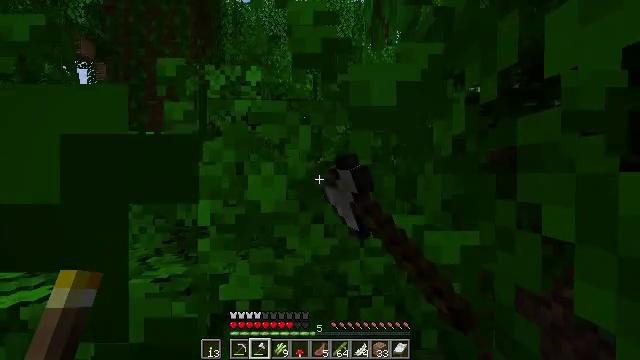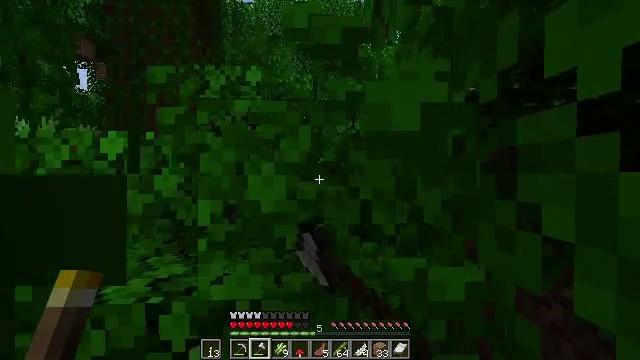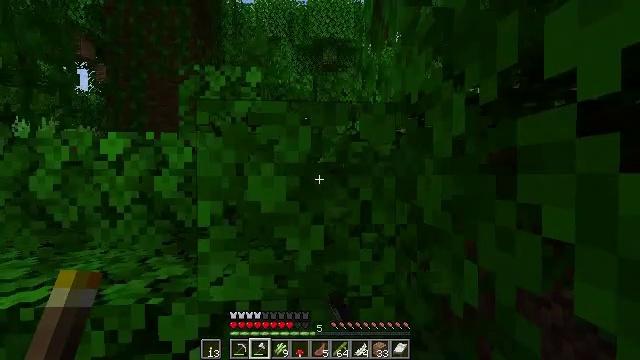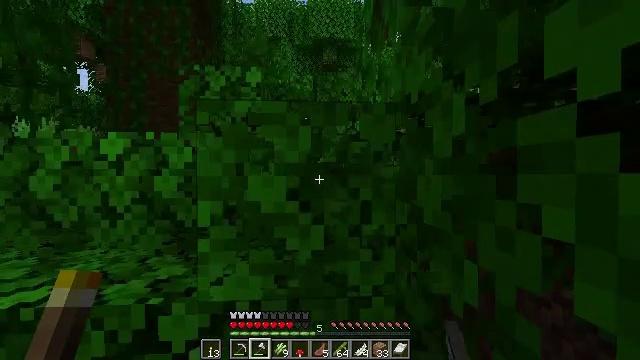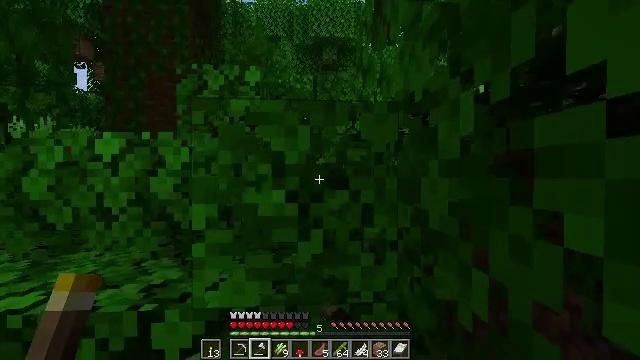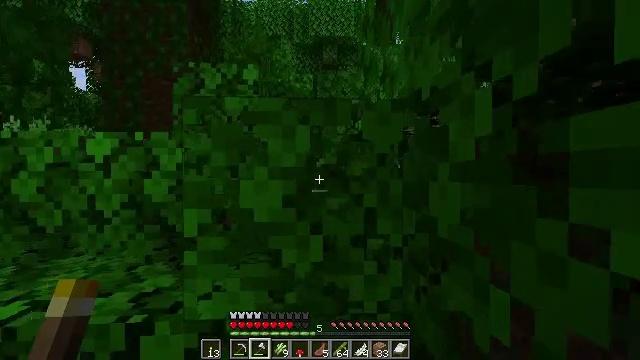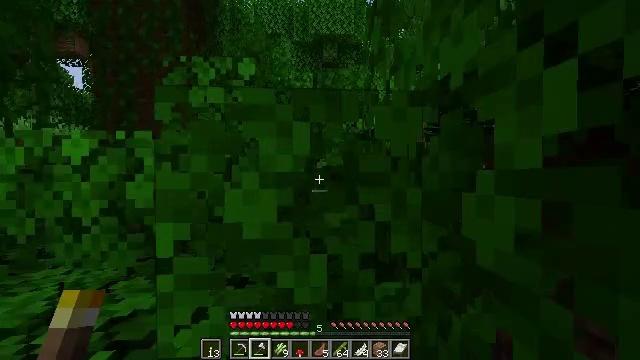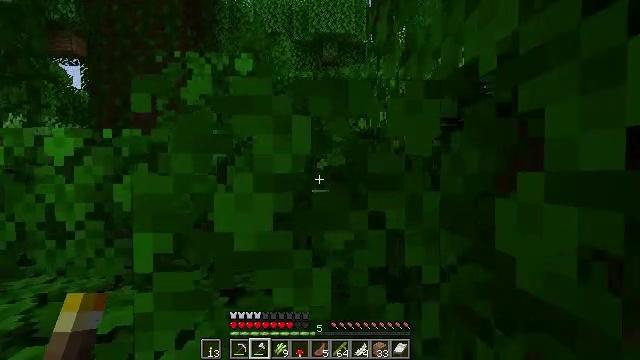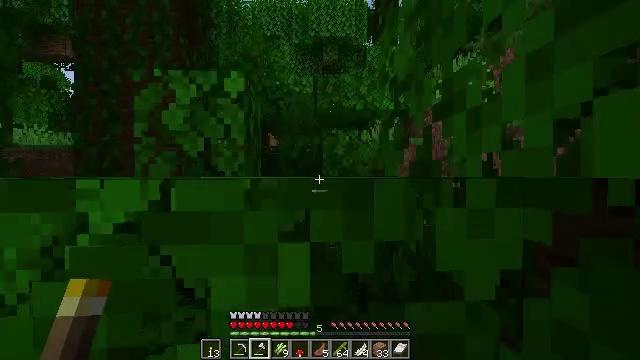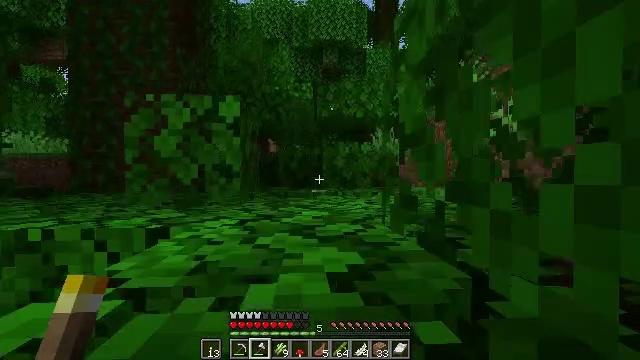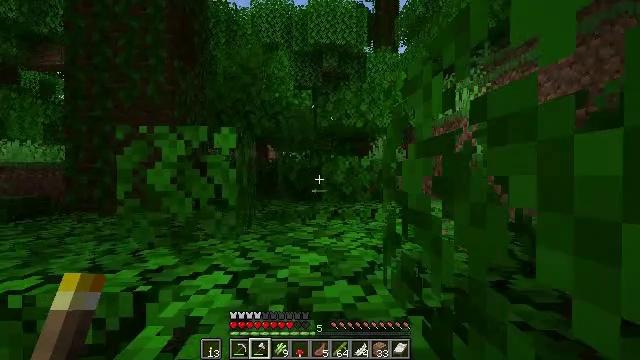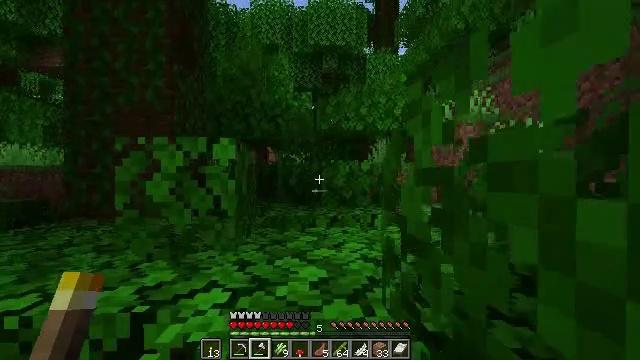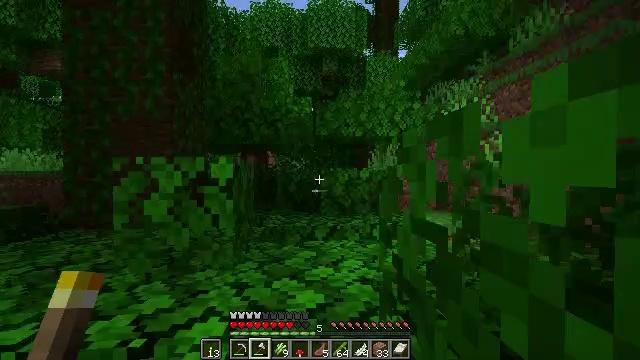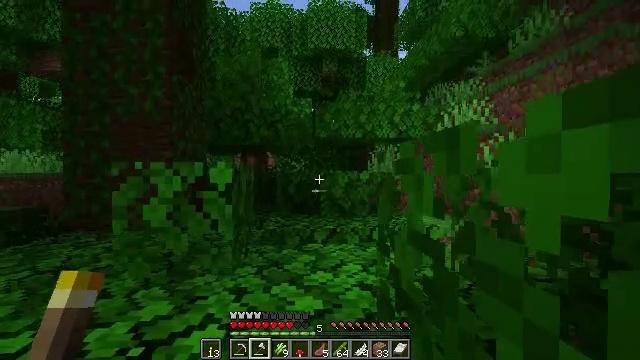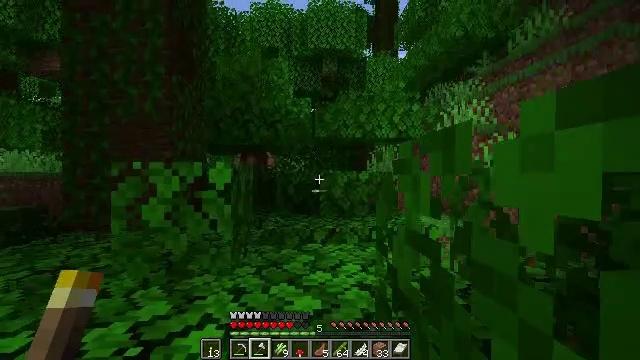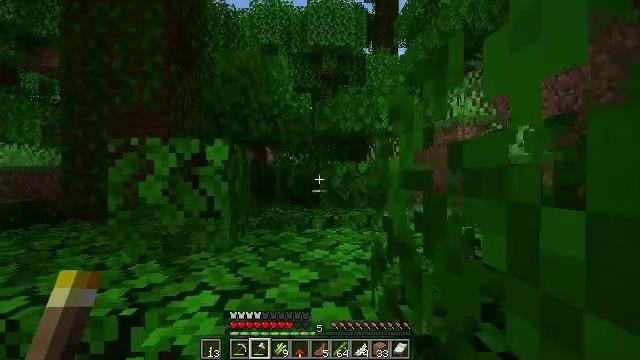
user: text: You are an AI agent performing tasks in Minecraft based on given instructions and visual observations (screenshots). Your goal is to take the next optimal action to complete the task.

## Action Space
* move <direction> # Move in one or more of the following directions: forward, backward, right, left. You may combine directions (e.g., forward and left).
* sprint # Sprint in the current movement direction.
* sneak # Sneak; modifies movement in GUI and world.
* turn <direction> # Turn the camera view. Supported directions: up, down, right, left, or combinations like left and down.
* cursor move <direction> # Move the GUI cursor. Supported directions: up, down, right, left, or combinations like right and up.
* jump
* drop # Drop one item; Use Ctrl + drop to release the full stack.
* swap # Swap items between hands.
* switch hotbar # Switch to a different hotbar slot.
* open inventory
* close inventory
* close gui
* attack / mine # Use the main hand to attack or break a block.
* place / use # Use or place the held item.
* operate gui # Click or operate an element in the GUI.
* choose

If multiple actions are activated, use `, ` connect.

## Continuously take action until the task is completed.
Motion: motion action
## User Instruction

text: Mine oak leaves.
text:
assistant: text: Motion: attack / mine
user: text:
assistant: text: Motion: attack / mine
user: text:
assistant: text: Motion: attack / mine
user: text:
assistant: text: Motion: move forward, attack / mine
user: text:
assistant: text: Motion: move forward
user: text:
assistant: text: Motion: move forward
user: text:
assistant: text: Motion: move forward
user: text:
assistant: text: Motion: move forward, jump
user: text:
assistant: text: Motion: move forward, jump
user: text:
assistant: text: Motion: move forward, jump
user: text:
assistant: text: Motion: move forward, jump
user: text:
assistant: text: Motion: move forward, jump
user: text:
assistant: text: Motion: move forward, jump
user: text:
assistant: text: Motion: move forward, jump
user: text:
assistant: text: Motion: move forward, jump
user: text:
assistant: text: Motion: move forward, jump
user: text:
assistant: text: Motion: move forward, jump
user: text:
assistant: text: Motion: move forward, jump
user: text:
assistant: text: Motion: move forward, jump
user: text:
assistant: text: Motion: move forward, jump
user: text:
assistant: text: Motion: move forward, jump
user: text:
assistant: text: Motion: move forward, jump
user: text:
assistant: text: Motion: move forward, jump
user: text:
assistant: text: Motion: move forward, jump
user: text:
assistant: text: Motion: move forward, jump
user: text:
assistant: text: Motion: move forward, attack / mine, jump
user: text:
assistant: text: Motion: move forward, attack / mine, jump
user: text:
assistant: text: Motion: move forward, attack / mine, jump
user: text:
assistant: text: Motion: move forward, attack / mine
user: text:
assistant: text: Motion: attack / mine